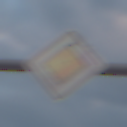
Verkehrszeichen: Vorfahrtsstrasse
Umgebung: Outdoor, Nature
Tageszeit: SunriseSunset
Wetter: PartlyCloudy
Licht: Natural
Jahreszeit: NotSpecified
Kontrast: LowContrast